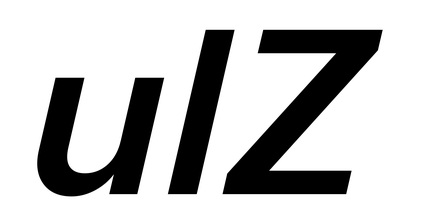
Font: InstrumentSans-Italic_SemiBold_Italic